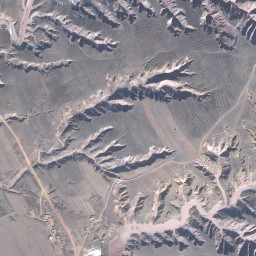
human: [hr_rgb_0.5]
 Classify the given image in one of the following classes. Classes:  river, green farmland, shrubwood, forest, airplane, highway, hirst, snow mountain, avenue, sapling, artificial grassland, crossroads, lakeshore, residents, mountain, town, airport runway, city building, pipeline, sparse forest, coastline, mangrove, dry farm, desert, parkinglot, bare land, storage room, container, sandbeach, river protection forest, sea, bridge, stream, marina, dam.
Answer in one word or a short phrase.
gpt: mountain